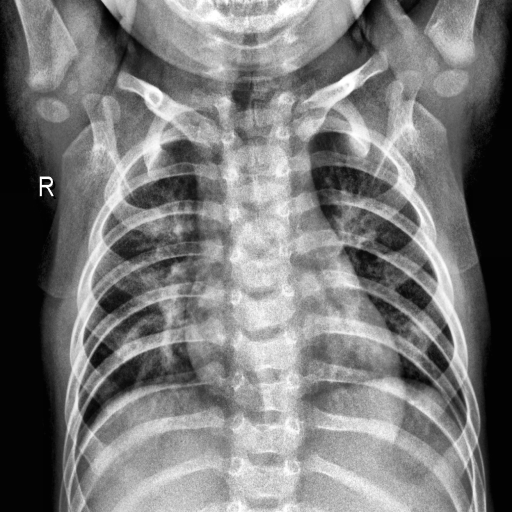
Finding: NORMAL